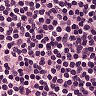
Metastatic tissue present: no